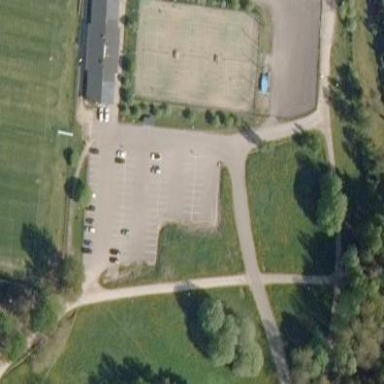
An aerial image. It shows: Parking area with unpaved surface.